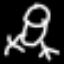
Label: frog